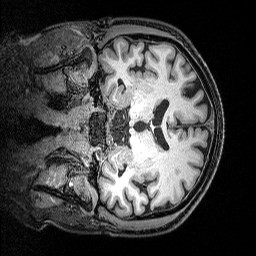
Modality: T1w
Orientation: coronal
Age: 70
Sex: male
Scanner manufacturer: siemens
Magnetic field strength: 3 T
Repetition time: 2.5 s
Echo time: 0.00369 s